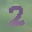
Label: 2